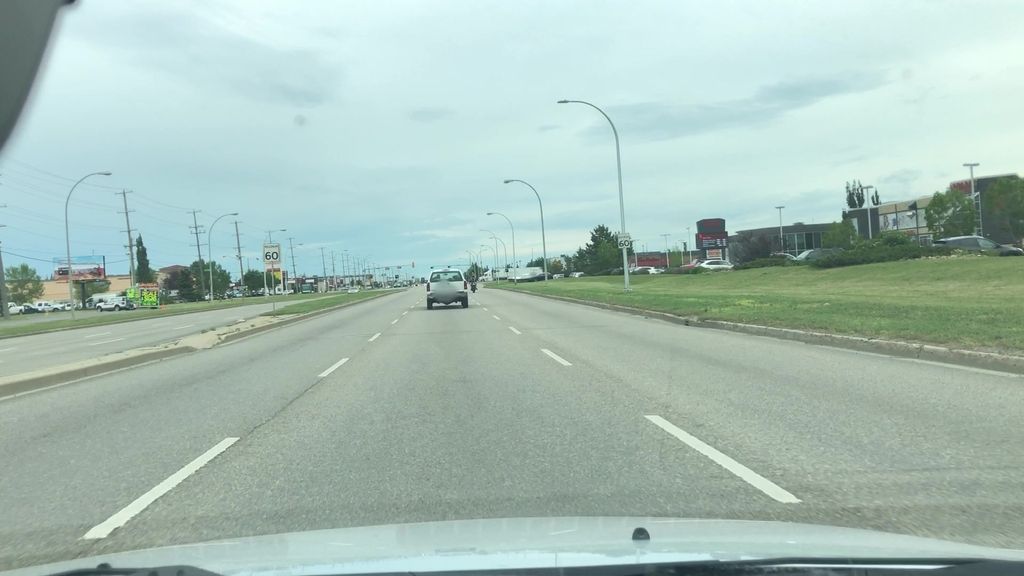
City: edmonton